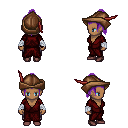
a pixel art fantasy rpg character, female body template, human, dark skin, red robe, metal pants, purple long topknot hairstyle, leather cap, white cloth bandages, maroon shoes, four views (front, back, left, right), 2x2 character sprite sheet, small pixel art, hard edges, no anti-aliasing